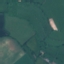
Land use / land cover: Pasture